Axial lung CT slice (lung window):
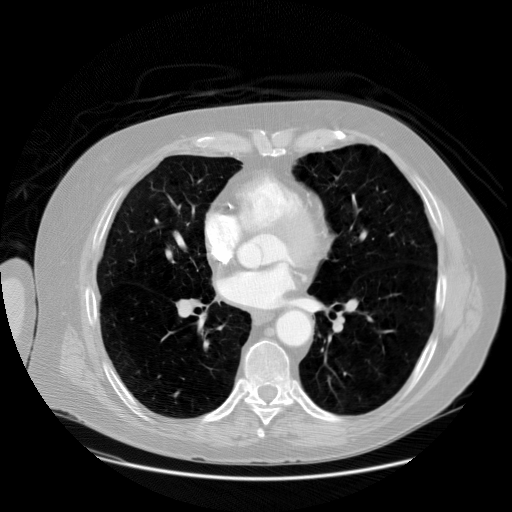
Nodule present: no